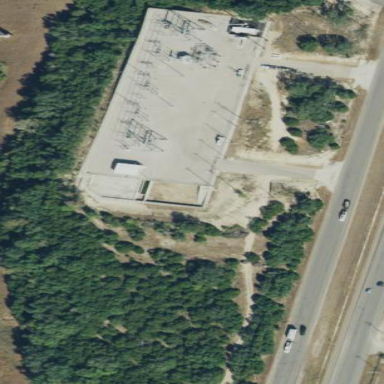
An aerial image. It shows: Distribution level power substation surrounded by fence.